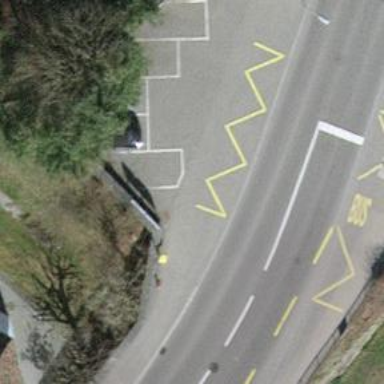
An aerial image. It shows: Bus stop with platform for public transport.